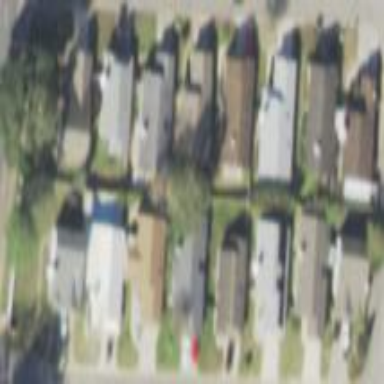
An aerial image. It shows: Residential area consisting of single-family homes.